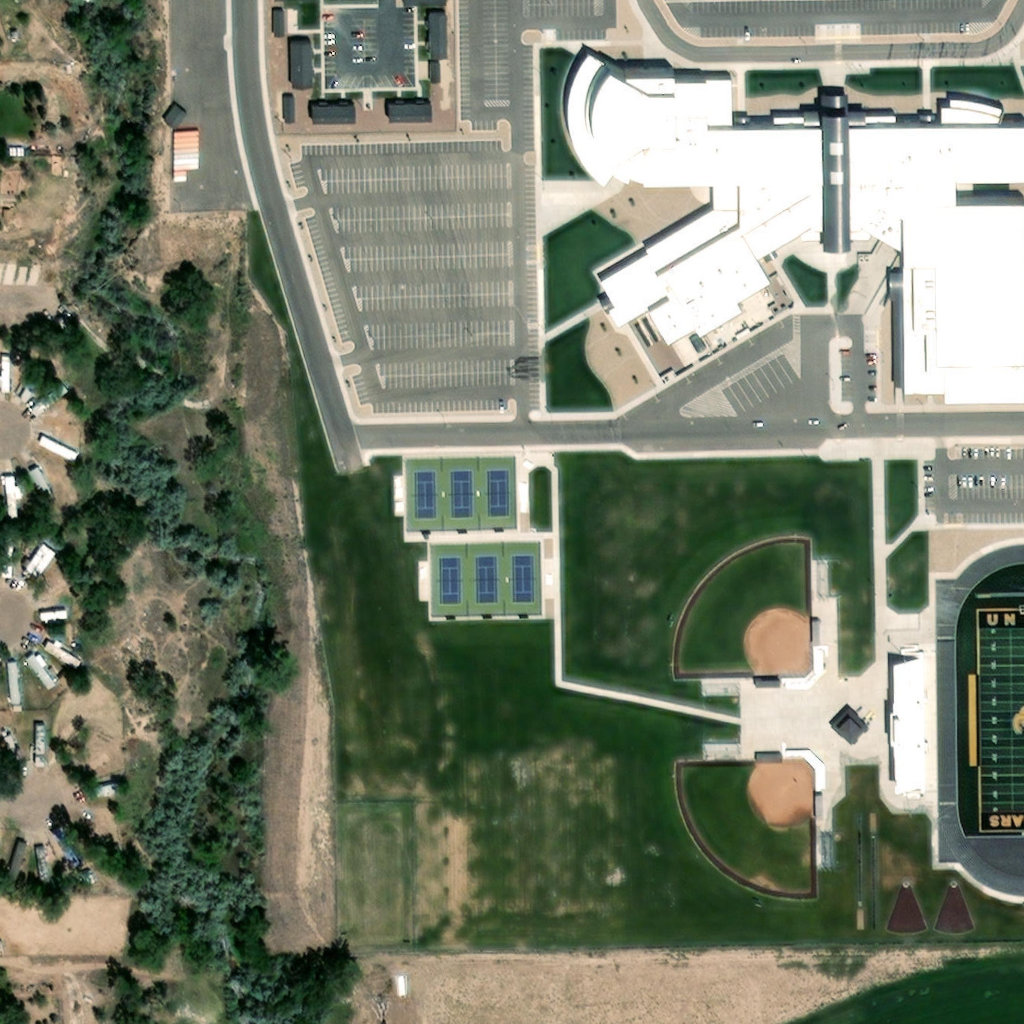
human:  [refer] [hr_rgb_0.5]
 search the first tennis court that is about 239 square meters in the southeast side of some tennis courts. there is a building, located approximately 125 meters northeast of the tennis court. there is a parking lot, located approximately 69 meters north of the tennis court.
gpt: <box>[[50, 54, 52, 58, 0]]</box>